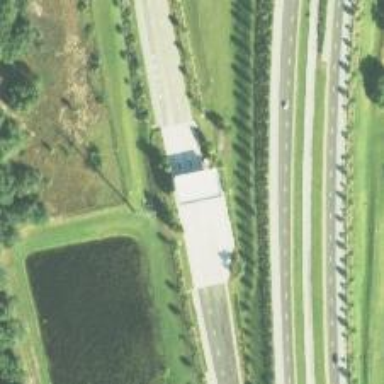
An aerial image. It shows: Motorway link road with diamond junction.